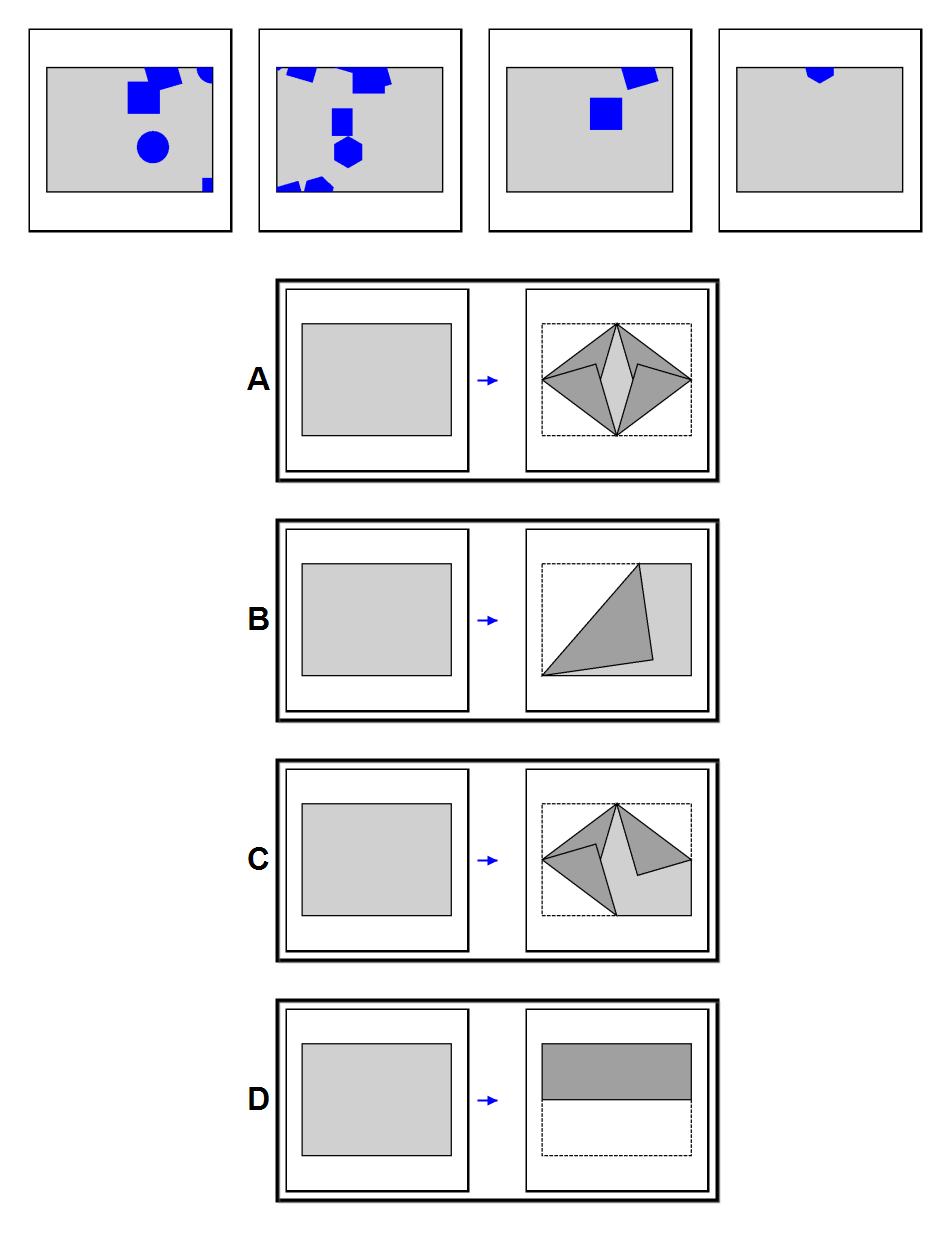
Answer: C